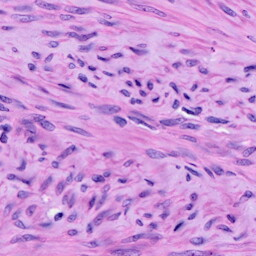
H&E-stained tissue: Cervix